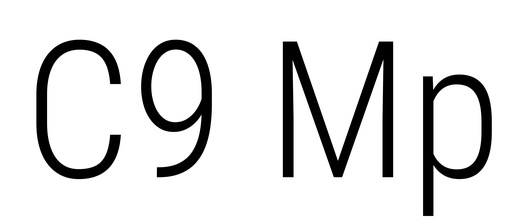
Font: Roboto_Condensed_Light